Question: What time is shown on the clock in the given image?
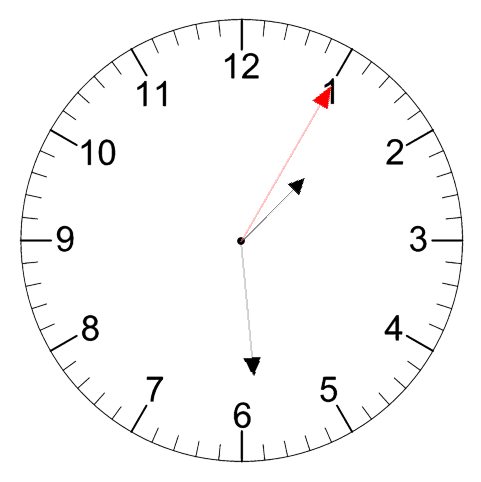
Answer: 01:29:05